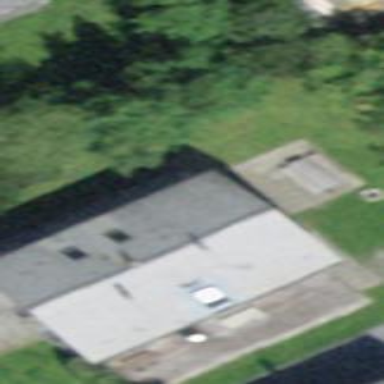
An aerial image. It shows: Detached building.